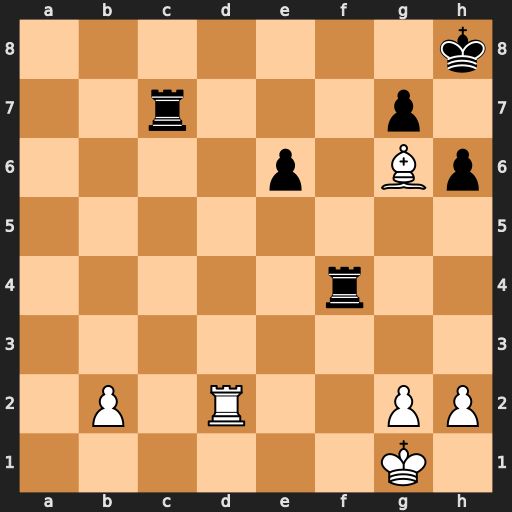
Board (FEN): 7k/2r3p1/4p1Bp/8/5r2/8/1P1R2PP/6K1
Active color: w
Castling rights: -
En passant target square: -
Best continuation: Rd8+ Rf8 Rxf8#